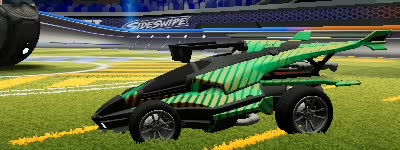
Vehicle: aftershock